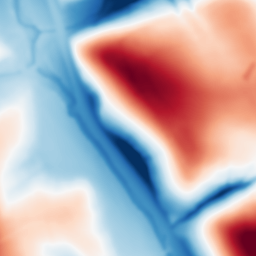
Category: multiscale
Decomposition family: dog
Decomposition parameters: sigma_low: 2
sigma_high: 50
Upsampling method: bspline
Upsampling parameters: scale: 2
Upsampling scale: 2